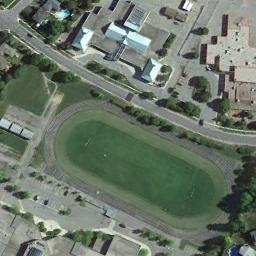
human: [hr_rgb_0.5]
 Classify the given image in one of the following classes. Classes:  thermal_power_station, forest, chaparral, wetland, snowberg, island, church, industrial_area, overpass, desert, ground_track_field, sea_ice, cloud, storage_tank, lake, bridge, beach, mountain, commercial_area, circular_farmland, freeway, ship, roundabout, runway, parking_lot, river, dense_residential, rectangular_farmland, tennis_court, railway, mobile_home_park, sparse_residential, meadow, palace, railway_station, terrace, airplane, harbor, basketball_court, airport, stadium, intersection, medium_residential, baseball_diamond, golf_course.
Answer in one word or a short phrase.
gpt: ground_track_field